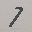
Label: 7